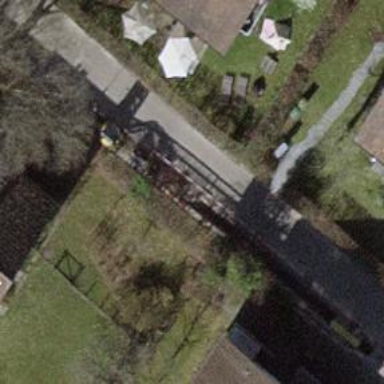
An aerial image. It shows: Hedge barrier.